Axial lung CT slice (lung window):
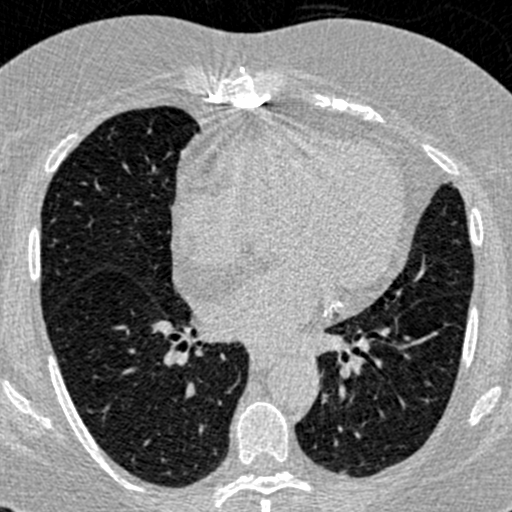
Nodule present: yes
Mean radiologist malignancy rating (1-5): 3